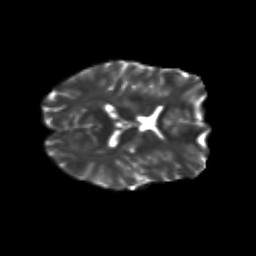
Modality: T2w
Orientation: axial
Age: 21
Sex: male
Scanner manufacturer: siemens
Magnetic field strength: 3 T
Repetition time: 3.5 s
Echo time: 0.125 s